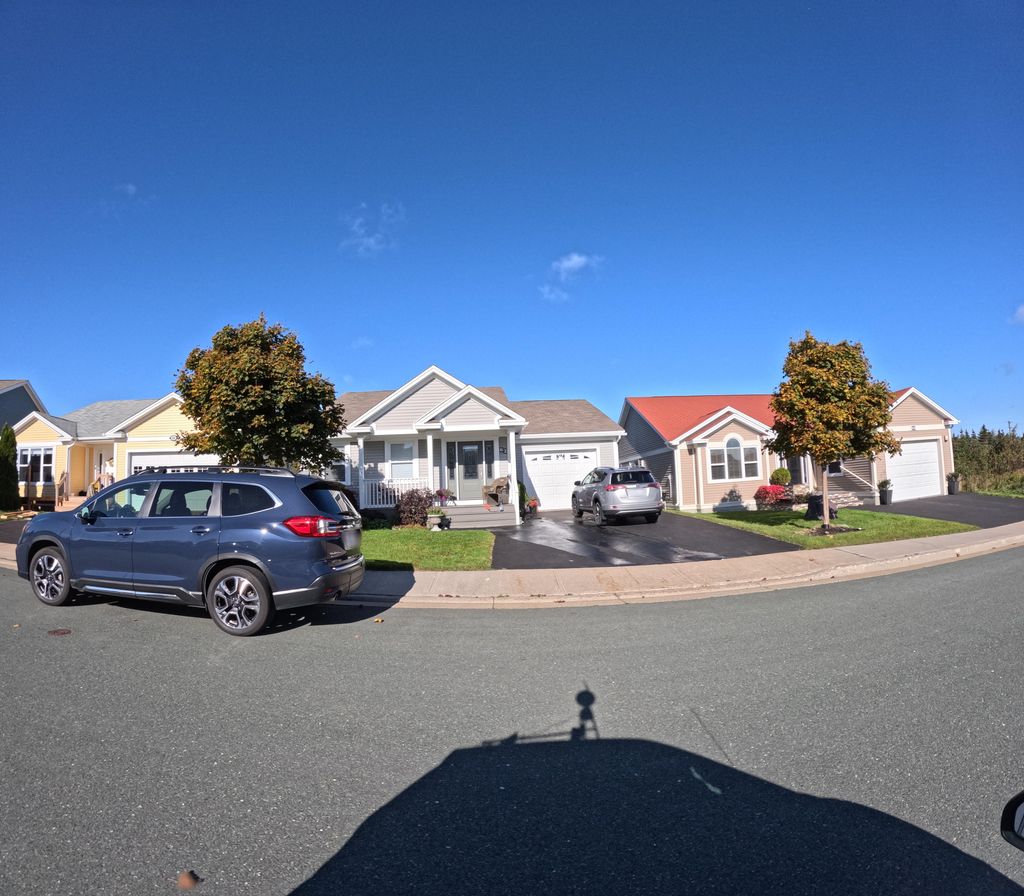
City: st_johns